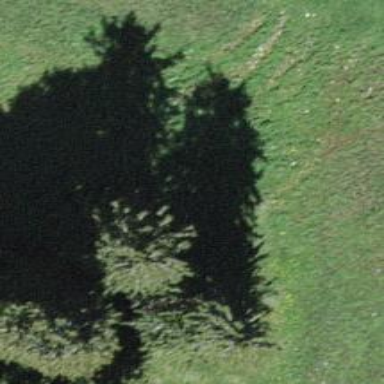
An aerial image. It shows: Needle-leaved tree in nature.